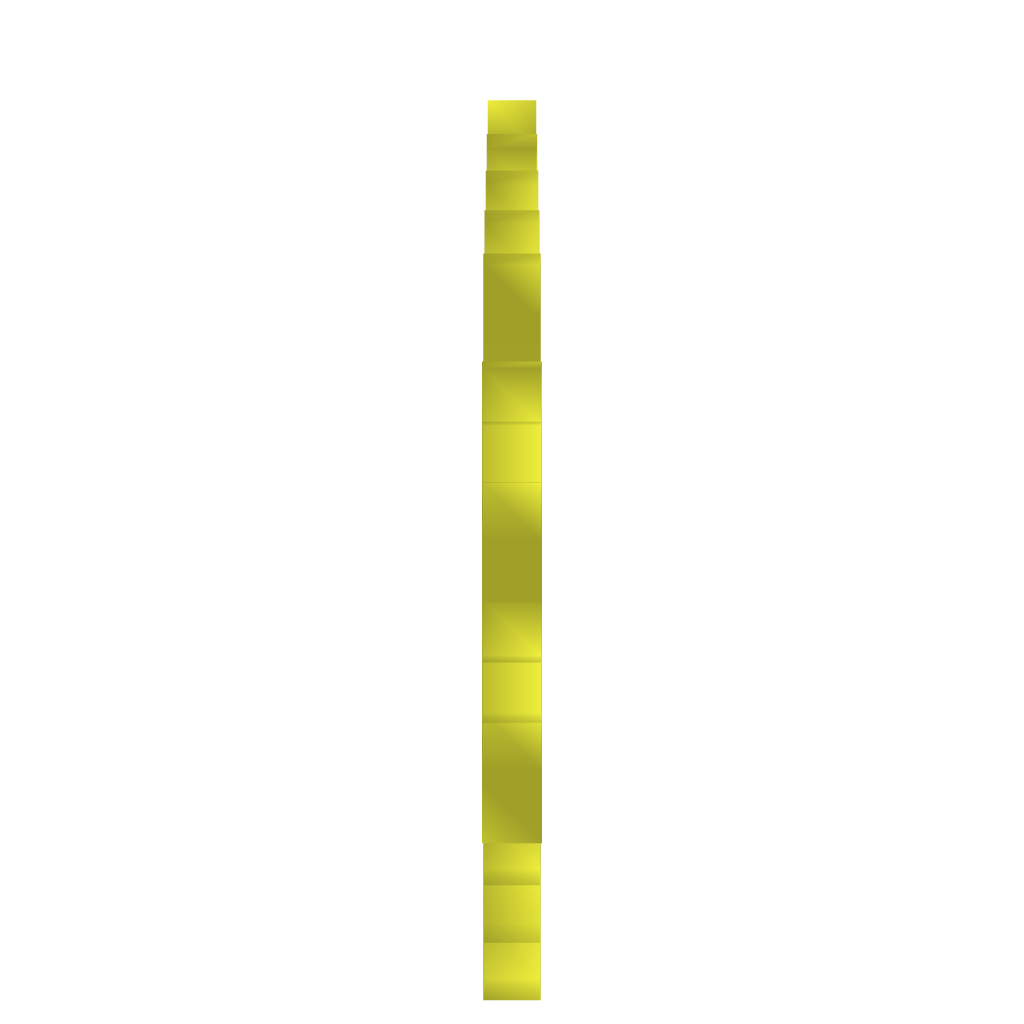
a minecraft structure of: Super Mario Blue Mushroom pixel art